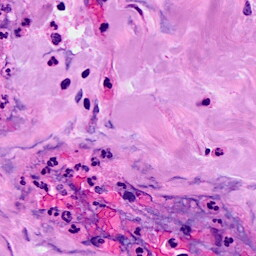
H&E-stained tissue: Breast